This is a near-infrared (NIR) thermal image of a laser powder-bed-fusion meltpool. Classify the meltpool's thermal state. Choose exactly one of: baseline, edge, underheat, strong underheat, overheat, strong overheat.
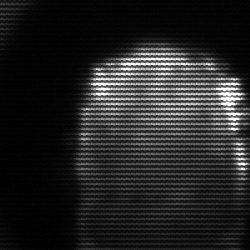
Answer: baseline